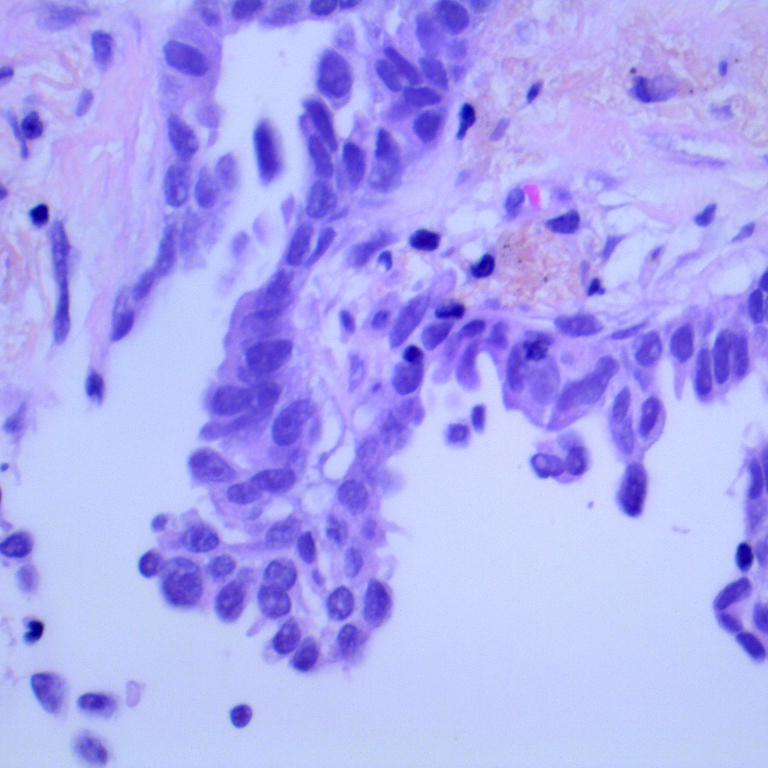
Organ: lung
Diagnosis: adenocarcinomas